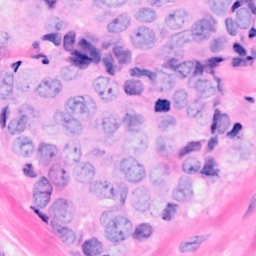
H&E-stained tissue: Breast